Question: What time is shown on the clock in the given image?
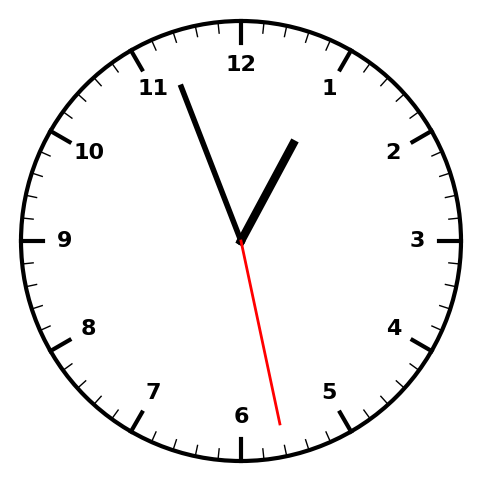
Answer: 12:56:28